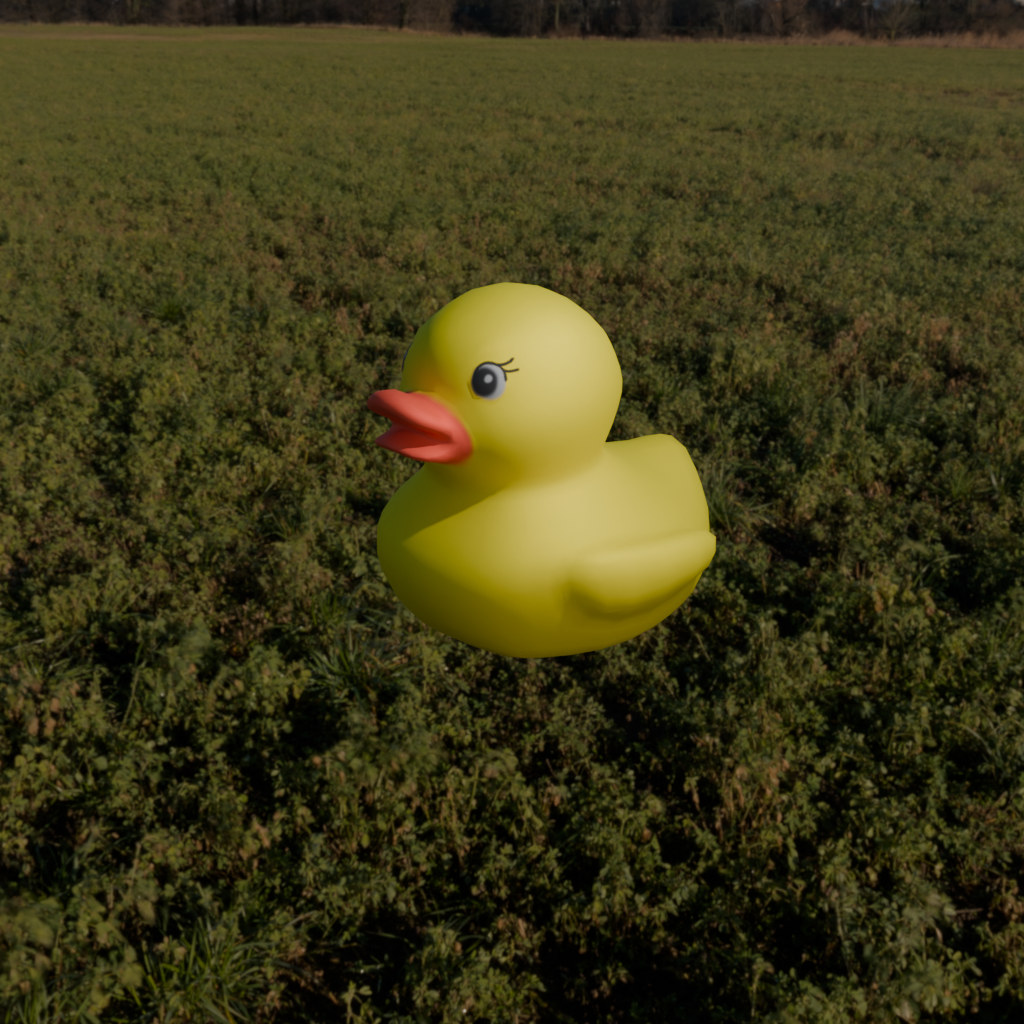
an image of a yellow rubber duck seen from <front_left> in a green field illuminated by the sun with a clear sky.